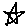
Label: star